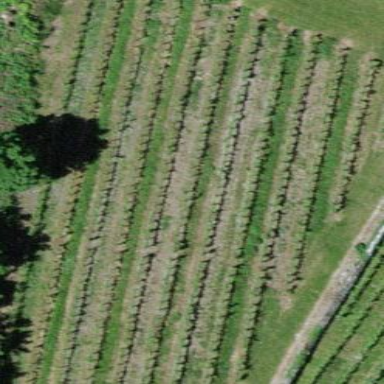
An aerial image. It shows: Vineyard with grape crops.